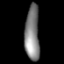
Tissue: prostate
Cell type: Fibroblasts
Senescence score: 0.6835
Nuclear area (px): 800
Mean DAPI intensity: 127.114